Question: Fallowed the endless scrolling tutorial by Ryan Bates, and don't understand why it's not working ;/ partial does not update
'''
<div class="row">
<div class="col-md-8">
<div id="infinite-table">
<%=render :partial => 'scribbles/scribbles', :locals => {:scribbles => @scribbles}%>
</div>
</div>
</div>
<%= paginate @scribbles %>
'''
'''
jQuery ->
if $('.pagination').length
$(window).scroll ->
url = $('.pagination .next a').attr('href')
if url && $(window).scrollTop() > $(document).height() - $(window).height() - 50
alert("test2")
$('.pagination').text('Fetching more products...')
$.getScript(url)
$(window).scroll()
'''
'''
// Append new data
$('#infinite_table').append('<%= j render(:partial => 'scribbles/scribbles', :scribbles => @scribbles) %>');
<% if (@scribbles.current_page < @scribbles.num_pages) %>
$('.pagination').replaceWith('<%= j paginate(@scribbles) %>');
<% else %>
$('.pagination').remove();
<% end %>
'''
Please help
Safari HTML render

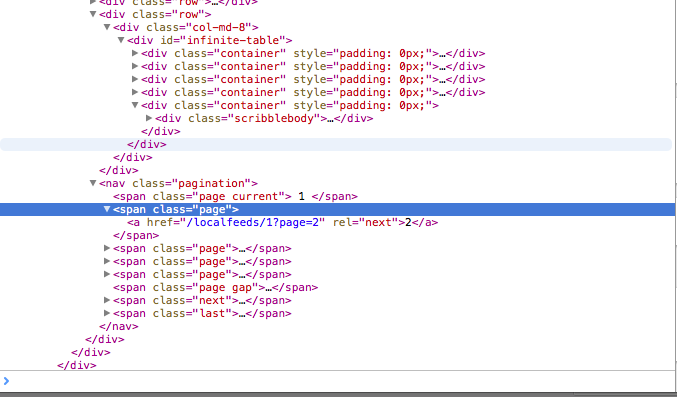
Answer: localfeeds/show.js.erb
'''
// Append new data
$('#infinite_table').append(...
'''
but in your HTML you have:
'''
<div id="infinite-table" ....
'''
The first uses _, the second -
EDIT:
From your comments it looks like the error is in your scroll detection code. Try this, and look at the console output for clues:
'''
jQuery ->
console.log("Creating pagination callback")
if $('.pagination').length
console.log("Pagination detected")
$(window).scroll ->
console.log("Scroll detected")
url = $('.pagination .next a').attr('href')
if url && $(window).scrollTop() > $(document).height() - $(window).height() - 50
console.log("Url found: " + url)
$('.pagination').text('Fetching more products...')
$.getScript(url)
console.log("Script loaded")
$(window).scroll()
'''
Which, if any, of the console log statements lead to entries in the console log? What happens when you scroll the page?